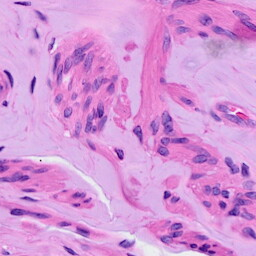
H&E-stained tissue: Ovarian